The image is an STFT spectrogram (time versus frequency) of a rotating-machine vibration signal. What is the most likely rotor condition (normal, misalignment, unbalance, looseness)?
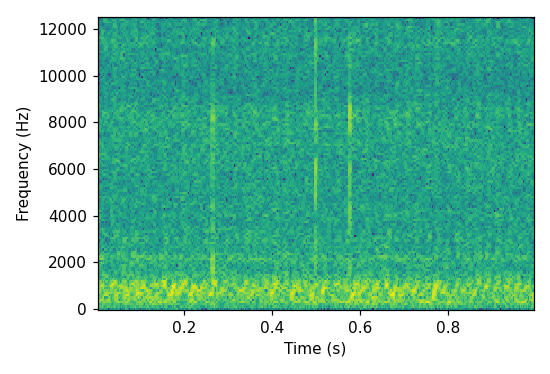
Answer: normal